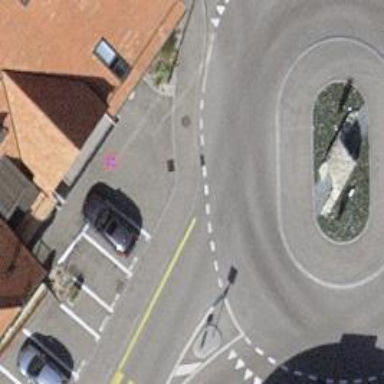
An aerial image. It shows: Secondary road made of asphalt leading to roundabout.